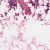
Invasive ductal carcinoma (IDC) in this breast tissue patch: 1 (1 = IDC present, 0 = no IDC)